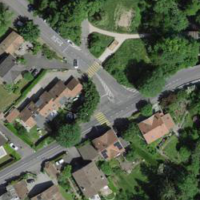
EUNIS habitat code: 55
Species observed at this site:
Plantago lanceolata
Anacamptis pyramidalis
Achillea millefolium
Salvia pratensis